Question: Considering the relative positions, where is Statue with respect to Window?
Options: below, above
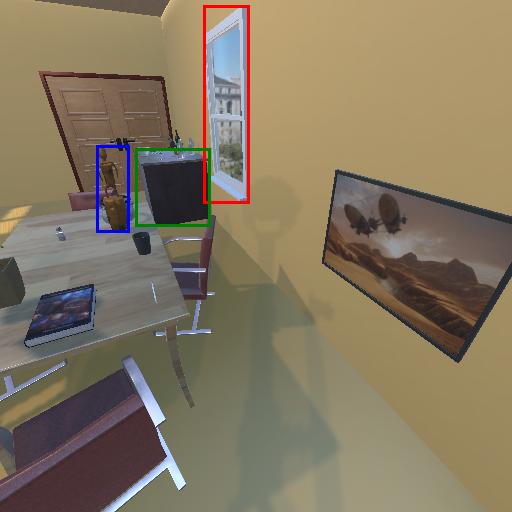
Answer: below